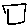
Label: square